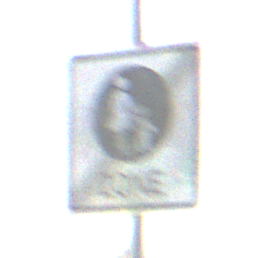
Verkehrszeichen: EndeFussgaengerzone
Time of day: Night
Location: Outdoor (Nature)
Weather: Clear
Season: NotSpecified
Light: Natural